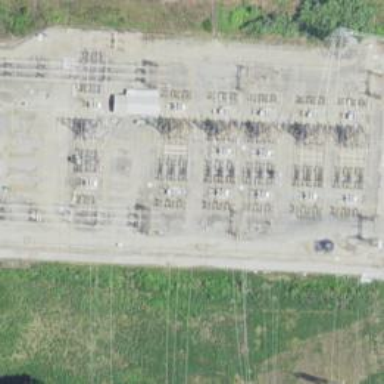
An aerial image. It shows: Switch used for power control.